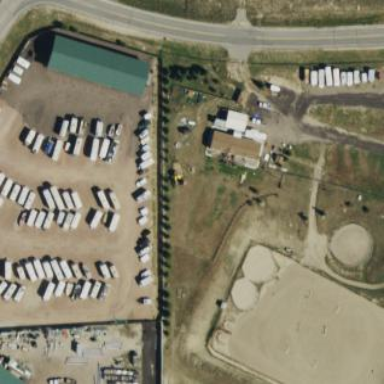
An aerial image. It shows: Equestrian pitch on the ground.